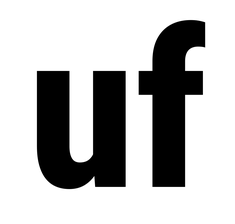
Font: Roboto_Condensed_ExtraBold